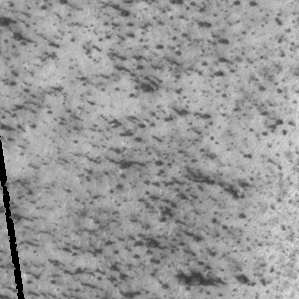
Label: frost